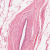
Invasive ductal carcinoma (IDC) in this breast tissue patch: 0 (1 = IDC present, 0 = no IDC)